Question: 'guides = "collect"' does its job but it locates the legend in a way that it overlaps the plot. I would like it to be placed right in the middle of the empty bottom right corner, but it appears to be difficult since 'theme(legend.position = c(X,Y))' does not work with 'patchwork'
Illustration of the issue:

This is the code I have for assembling 4 graphs I have using 'patchwork'. Pretty sure there is a more elegant way to use 'theme()' but I am quite new to 'patchwork' and it worked for me so far, except for the legend positioning.
A similar issue was resolved <URL> but it does not seem to help in my case.
'''
#first panel
s_wpanels_final <- (dots & theme_bw() & theme(axis.title.x =
element_blank(), panel.grid.minor.y = element_blank())) +
#second panel
(g_box_tmax & theme_bw() & theme(axis.text.x=element_blank(),
axis.ticks.x=element_blank(), panel.grid.minor.y = element_blank(),
axis.text.y=element_blank(), axis.ticks.y=element_blank(),
axis.title.x = element_blank(), legend.position = "none")) +
#third panel
(g_box_t0 & theme_bw() & theme(axis.text.x=element_blank(),
axis.ticks.x=element_blank(), panel.grid.minor.y = element_blank(),
axis.text.y=element_blank(), axis.ticks.y=element_blank(),
axis.title.x = element_blank(), legend.position = "none")) +
#fourth panel
(tmax_box & theme_bw() & theme(axis.text.x=element_blank(),
axis.ticks.x=element_blank(), axis.text.y=element_blank(),
axis.ticks.y=element_blank(), axis.title.y = element_blank(),
legend.position = "none")) +
guide_area()+
plot_layout(ncol=3, guides = "collect", widths=c(6,1,1), heights=c(6,1)) &
theme(legend.direction = "vertical", legend.box = "horizontal")
'''
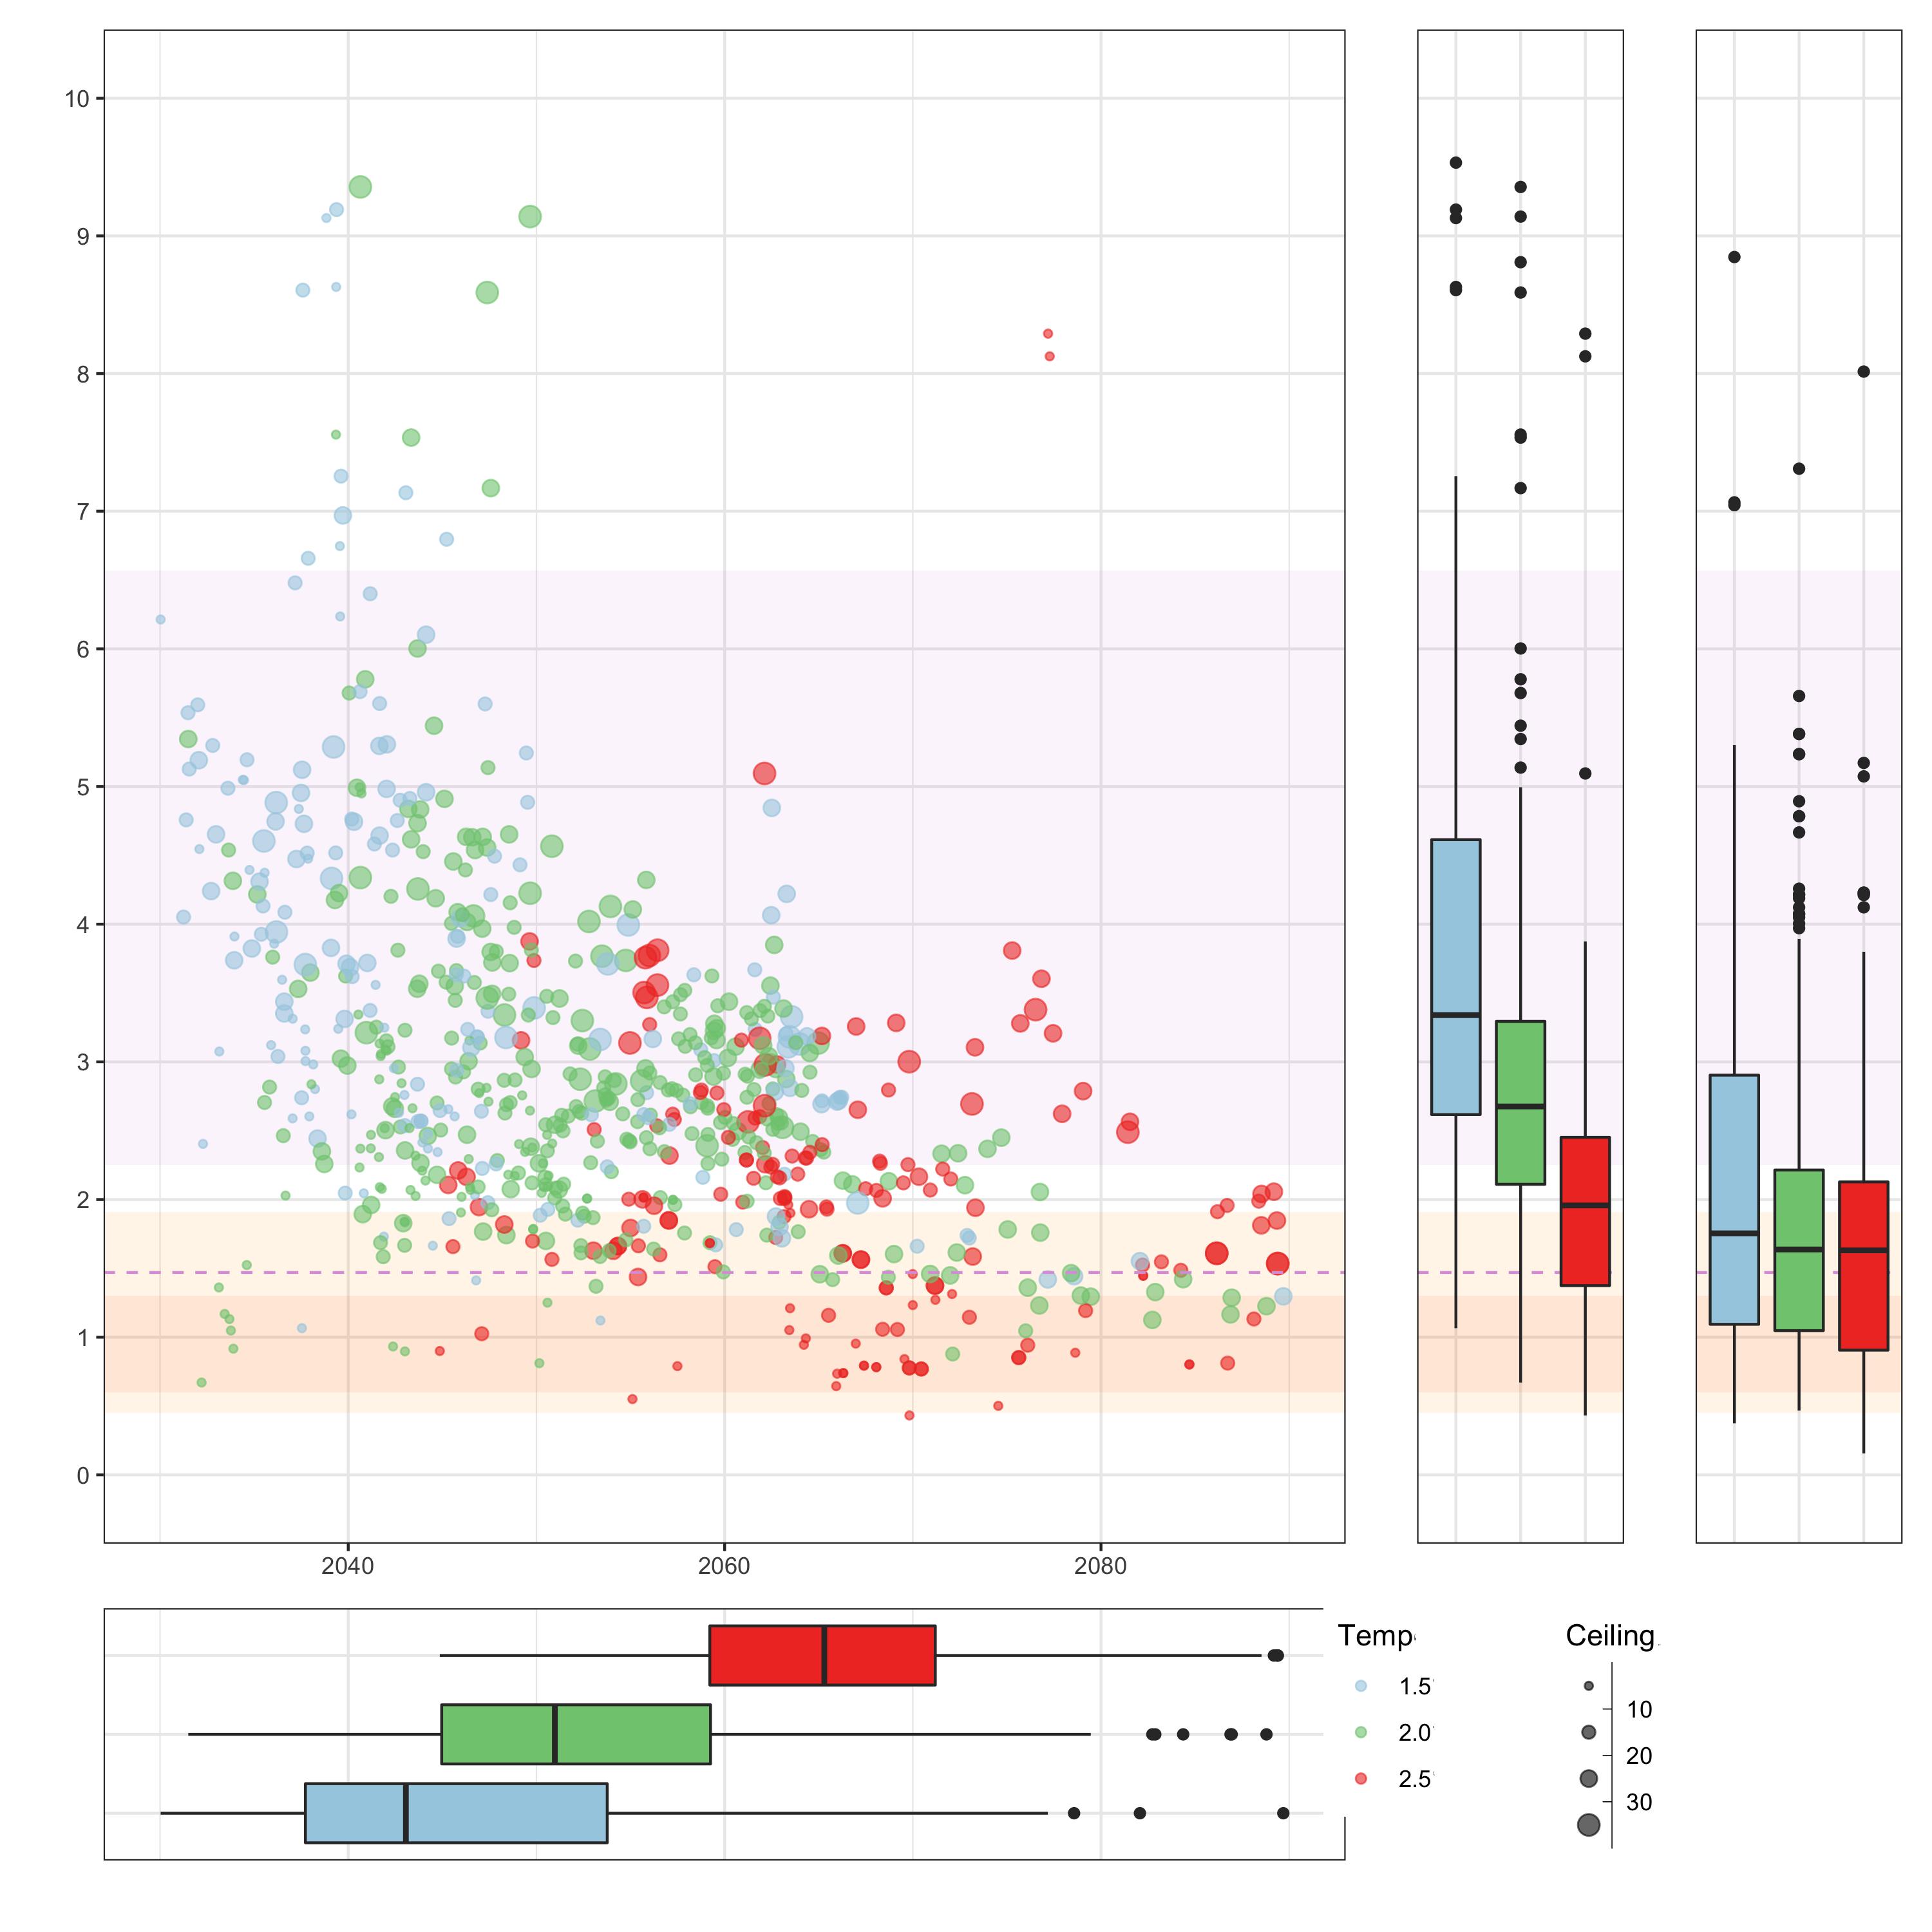
Answer: There are two issues with your code. First using '+' to glue your plots together and setting 'ncol=3' will place the 'guide_area' in the second column of the second row. To center the legend I would suggest to use the 'design' argument to specify the layout of the plot. Second, while the plot panels will adjust to the space set via the 'height' and width arguments and the size of your plotting device, the legend will not, i.e. if the legend will not fit into the space given it will overlap with the surrounding panels. To fix that I would suggest to increase the widths of the second and third columns and the height of the second row. But as I said this also depends on the size of the plotting device.
Using some fake example plot based on 'mtcars'(see below) let's first reproduce your issue:
'''
library(ggplot2)
library(patchwork)
list(
dots,
g_box_tmax,
g_box_t0,
tmax_box,
guide_area()
) |>
wrap_plots() +
plot_layout(guides = "collect", widths = c(6, 1, 1), heights = c(6, 1), ncol = 3) &
theme(legend.direction = "vertical", legend.box = "horizontal")
'''
<URL>
However, specifying the layout via the 'design' argument and increasing the height of the second row as well as the widths of the second and third columns works fine and centers the legend in the guide area:
'''
design <-
"
ABC
DEE
"
list(
dots,
g_box_tmax,
g_box_t0,
tmax_box,
guide_area()
) |>
wrap_plots() +
plot_layout(guides = "collect", widths = c(6, 1.5, 1.5), heights = c(6, 1.5), design = design) &
theme(legend.direction = "vertical", legend.box = "horizontal")
'''
<URL>
'''
dots <- ggplot(mtcars, aes(mpg, hp, color = factor(cyl), size = qsec)) +
geom_point() +
theme_bw() +
theme(
axis.title.x = element_blank(),
panel.grid.minor.y = element_blank()
)
g_box_tmax <- g_box_t0 <- ggplot(mtcars, aes(factor(cyl), hp, fill = factor(cyl))) +
geom_boxplot() +
theme_bw() +
theme(
axis.text.x = element_blank(),
axis.ticks.x = element_blank(), panel.grid.minor.y = element_blank(),
axis.text.y = element_blank(), axis.ticks.y = element_blank(),
axis.title.x = element_blank(), legend.position = "none"
)
tmax_box <- ggplot(mtcars, aes(mpg, factor(cyl), fill = factor(cyl))) +
geom_boxplot() +
theme_bw() +
theme(
axis.text.x = element_blank(),
axis.ticks.x = element_blank(), axis.text.y = element_blank(),
axis.ticks.y = element_blank(), axis.title.y = element_blank(),
legend.position = "none"
)
'''